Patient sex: F
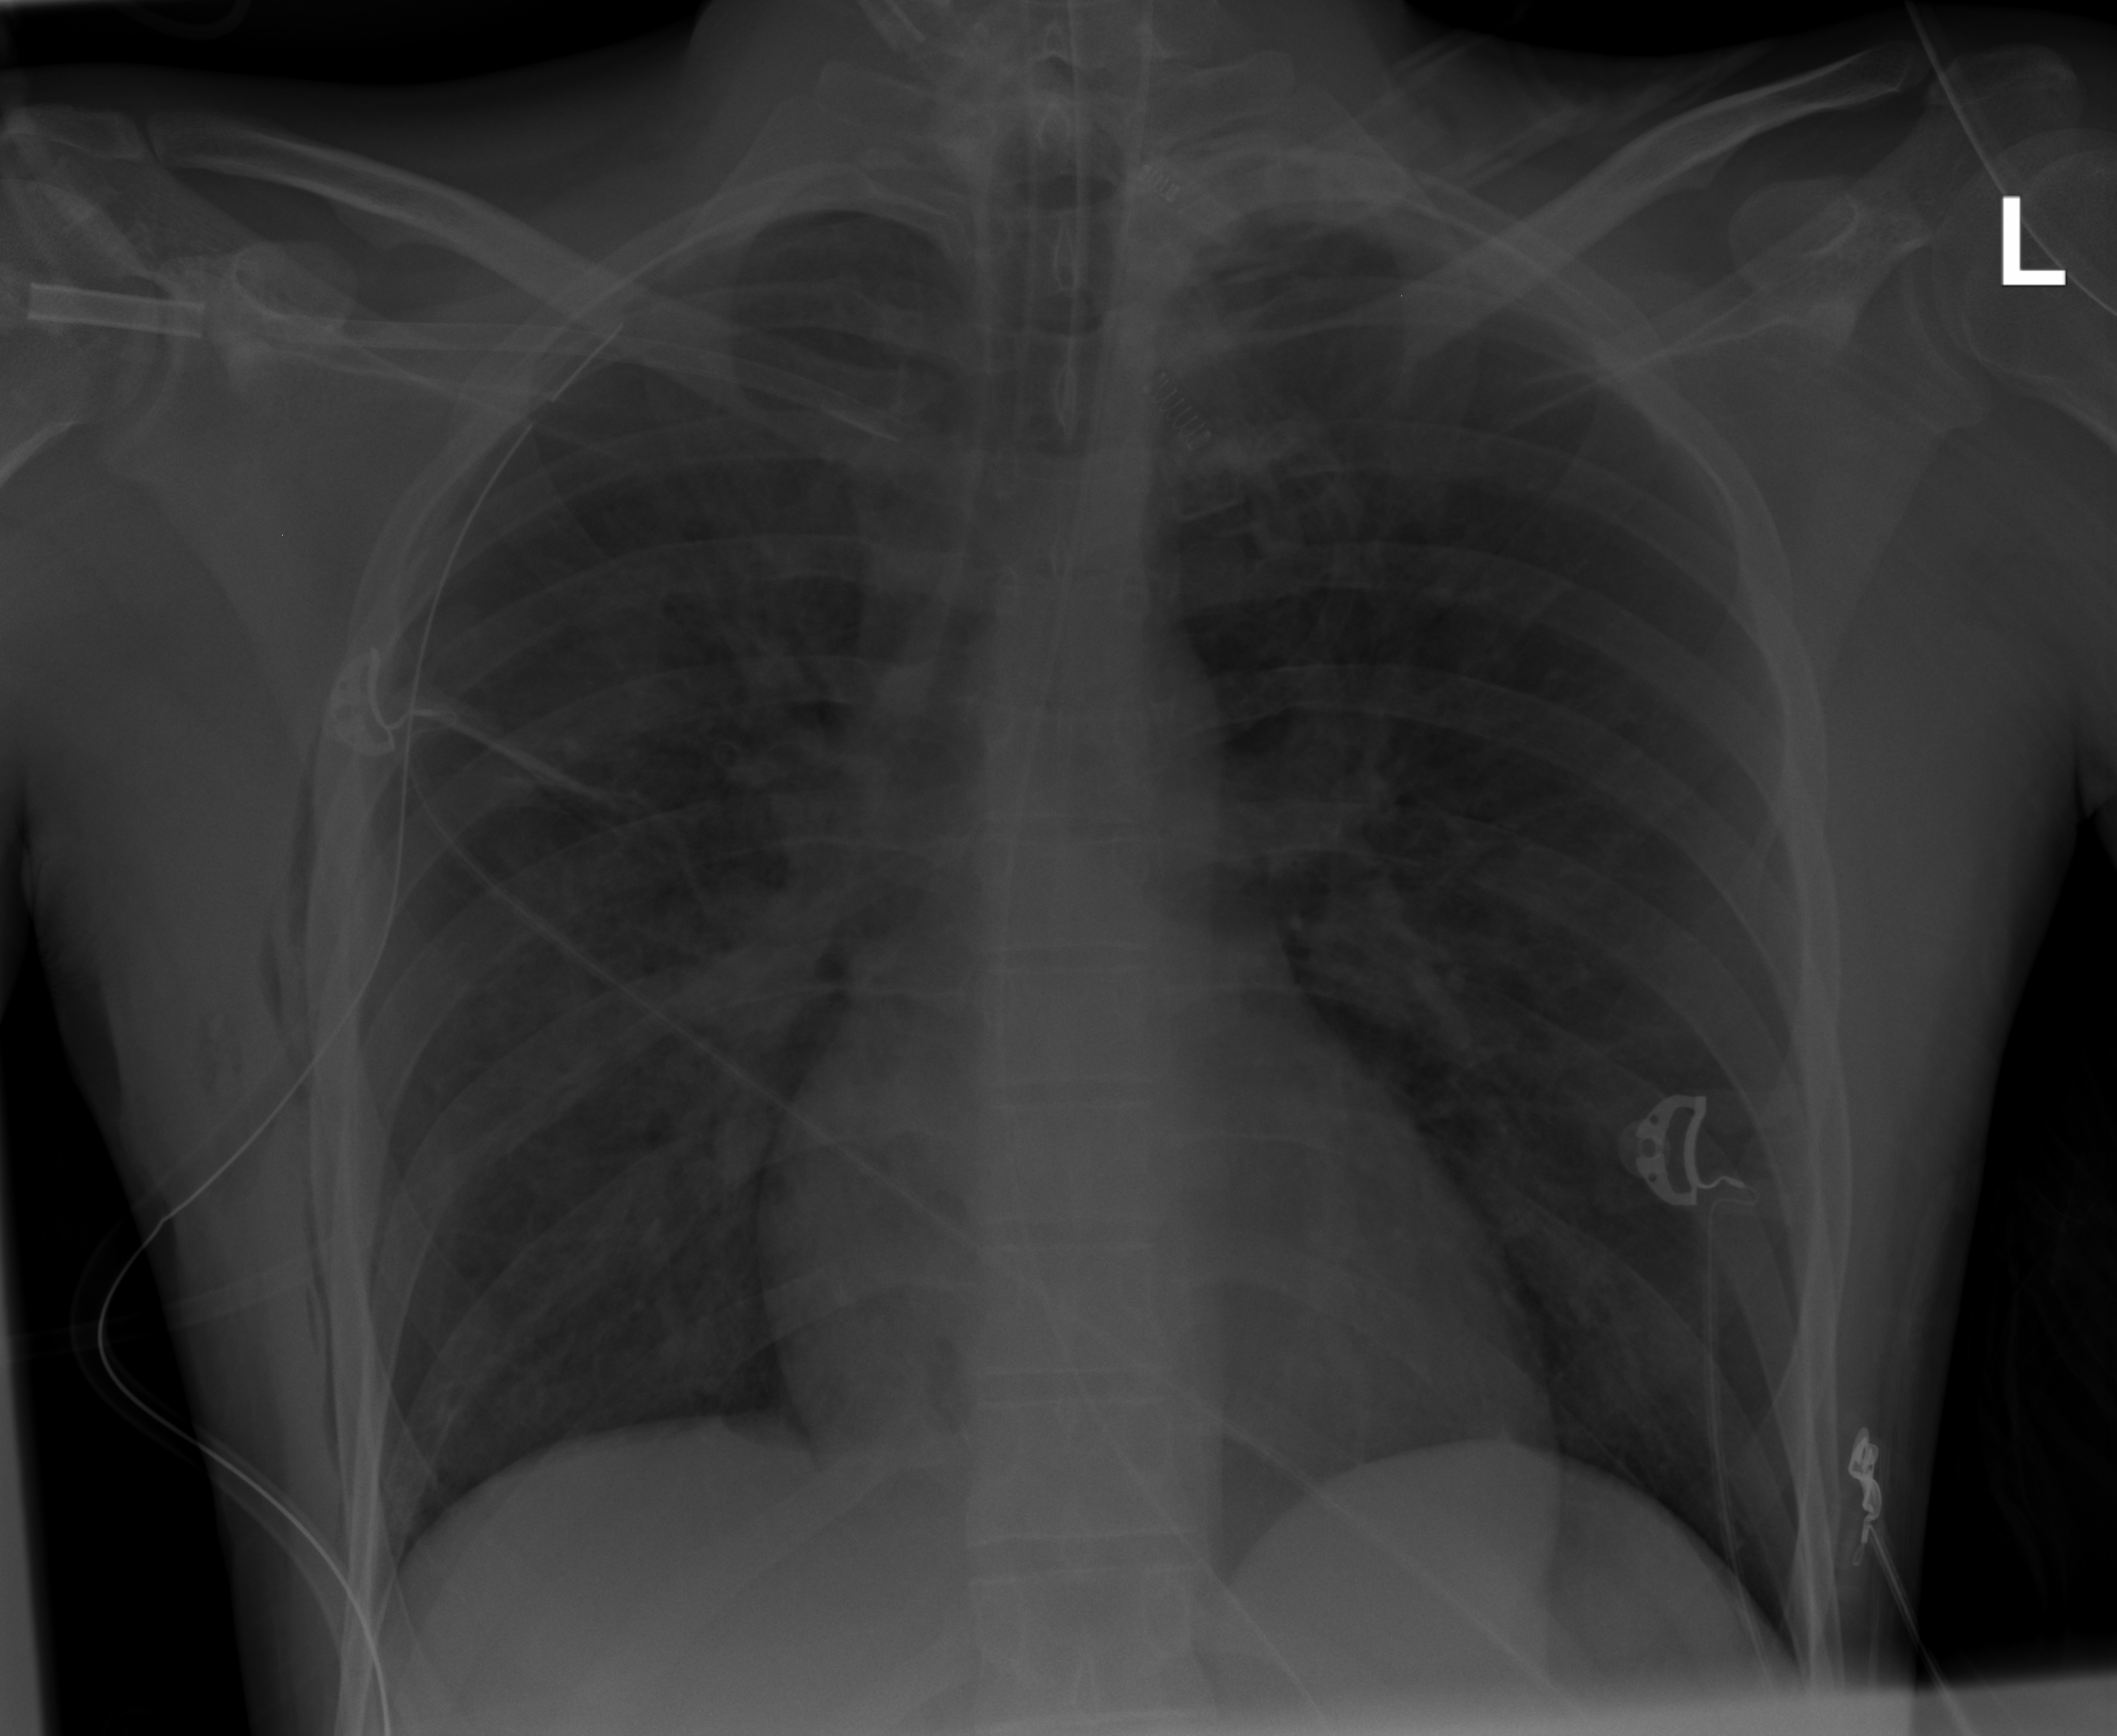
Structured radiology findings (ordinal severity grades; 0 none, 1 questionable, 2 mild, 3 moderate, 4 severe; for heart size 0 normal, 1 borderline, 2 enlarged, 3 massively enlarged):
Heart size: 0
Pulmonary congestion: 2
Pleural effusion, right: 0
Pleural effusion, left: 0
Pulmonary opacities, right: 3
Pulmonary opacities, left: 0
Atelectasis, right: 2
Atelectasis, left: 0